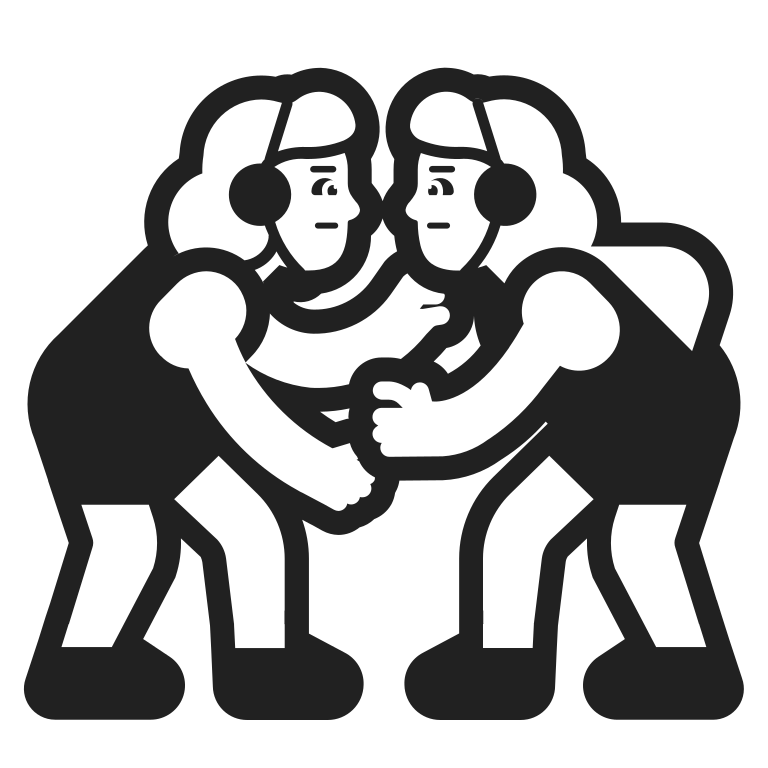
woman wrestling high contrast default